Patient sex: F
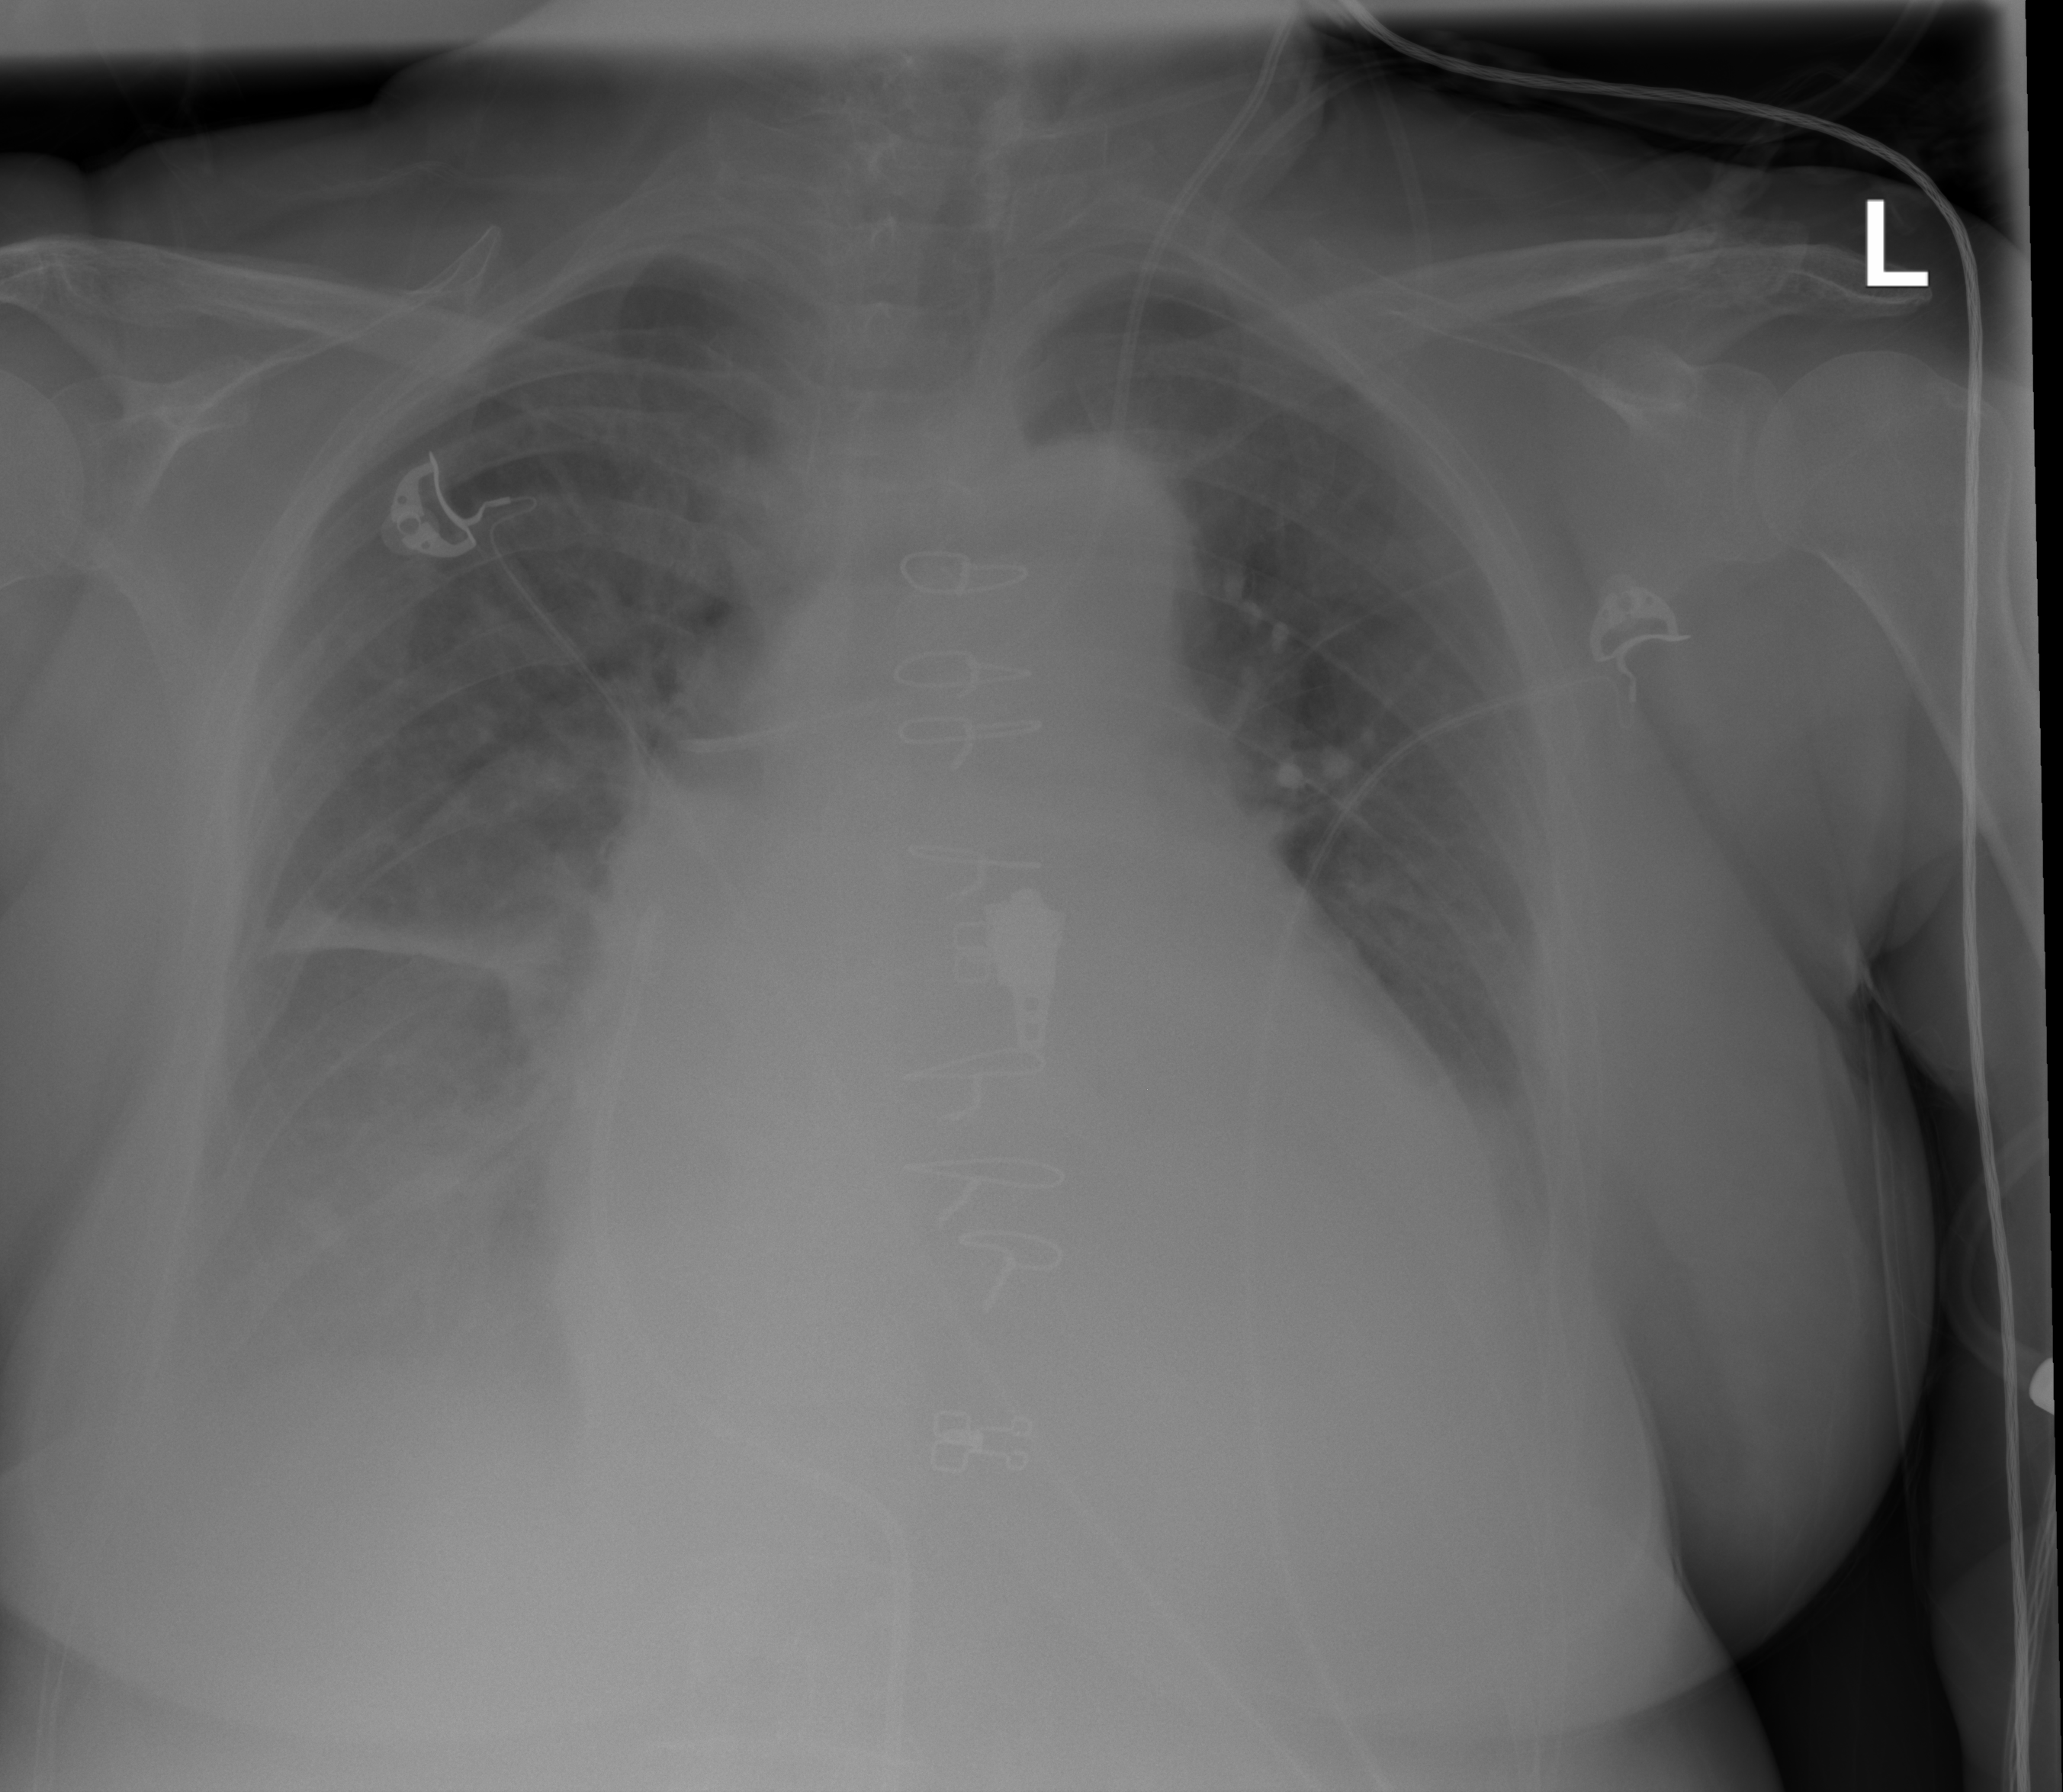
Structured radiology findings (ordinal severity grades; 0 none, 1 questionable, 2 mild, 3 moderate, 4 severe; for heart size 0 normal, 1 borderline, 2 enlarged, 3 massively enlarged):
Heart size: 3
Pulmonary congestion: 2
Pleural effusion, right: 2
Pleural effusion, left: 2
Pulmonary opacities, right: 0
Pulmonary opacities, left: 0
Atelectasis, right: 2
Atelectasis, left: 2